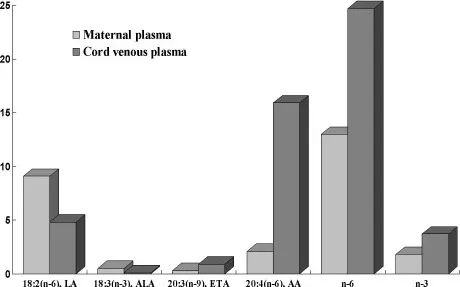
Fatty acid composition in maternal and cord plasma LA: linoleic acid. ALA: alpha-linolenic acid. ETA: eicosatrienoic acid. AA: arachidonic acid.
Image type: pathology (immunostaining)